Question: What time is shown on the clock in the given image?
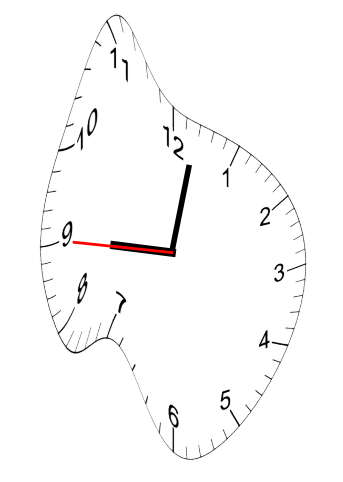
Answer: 09:01:45